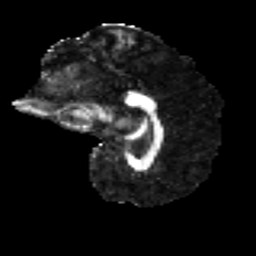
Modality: FA
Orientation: sagittal
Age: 36
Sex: female
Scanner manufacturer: ge
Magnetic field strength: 3 T
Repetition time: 7.8 s
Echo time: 0.0606 s